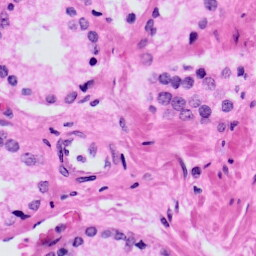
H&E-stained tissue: Prostate